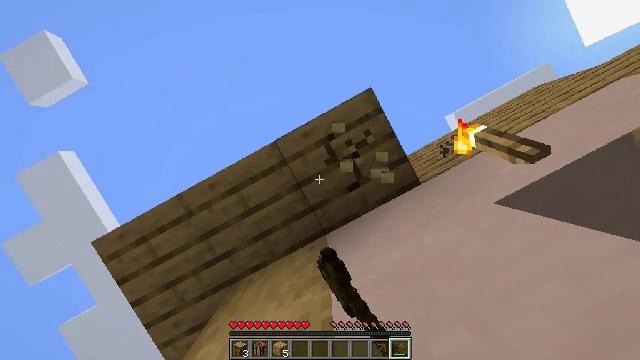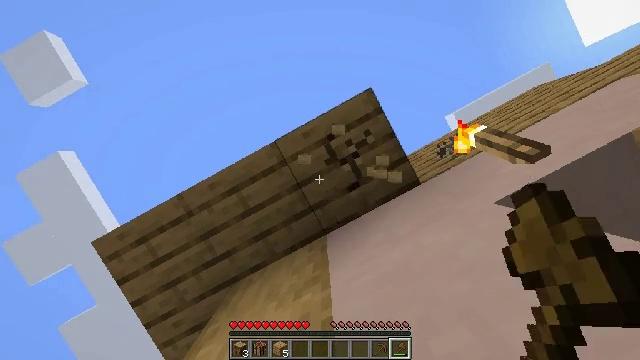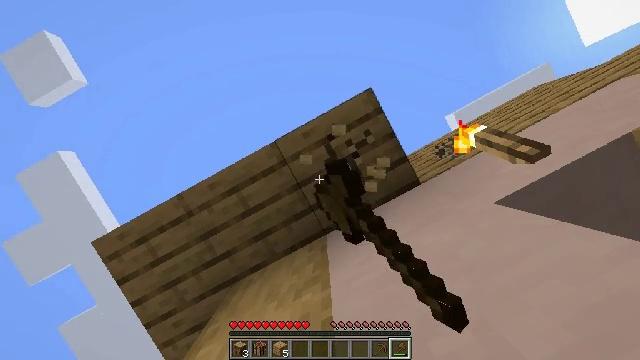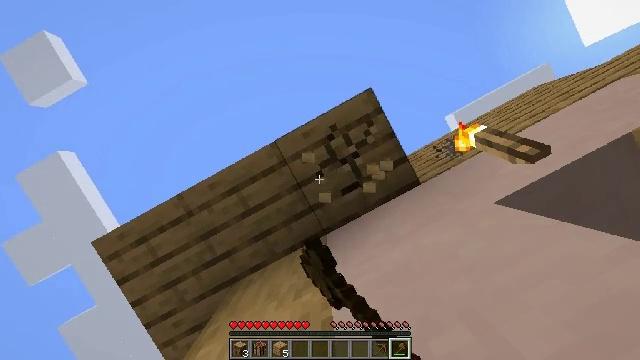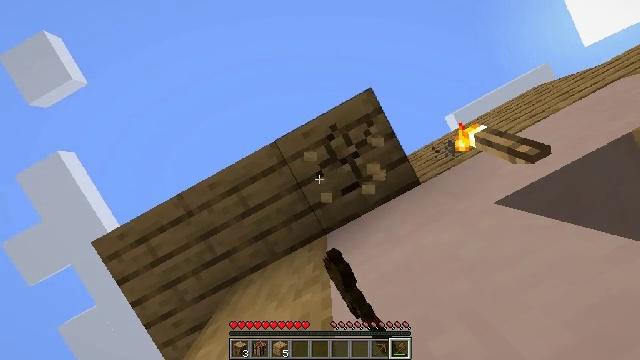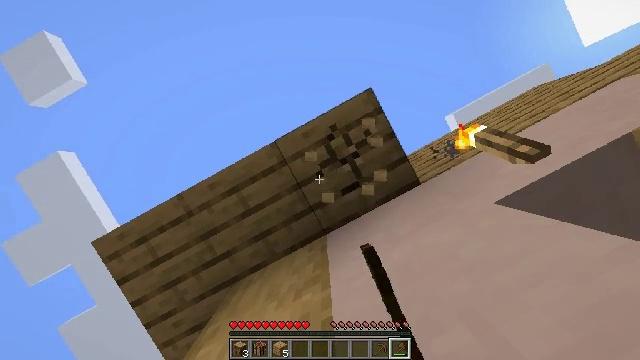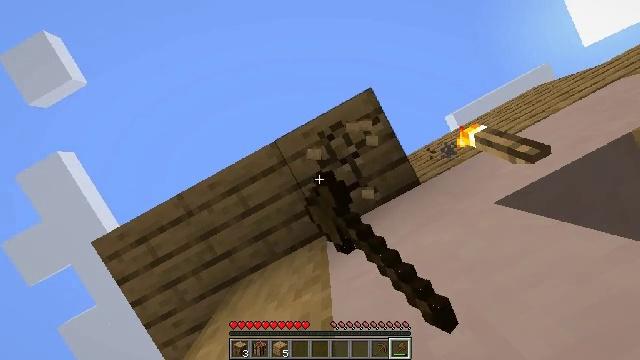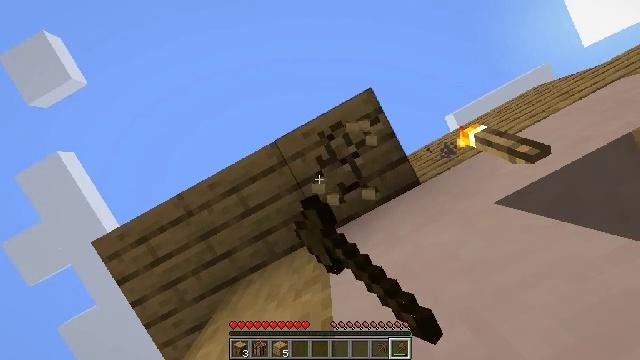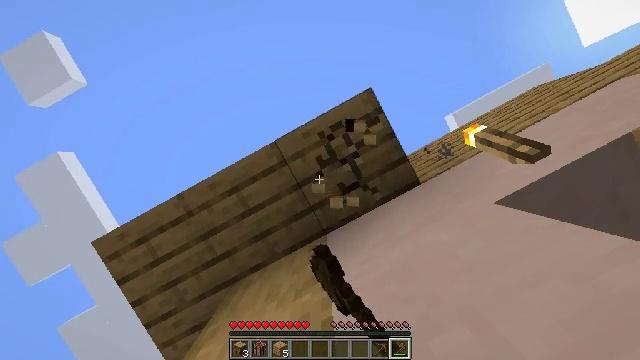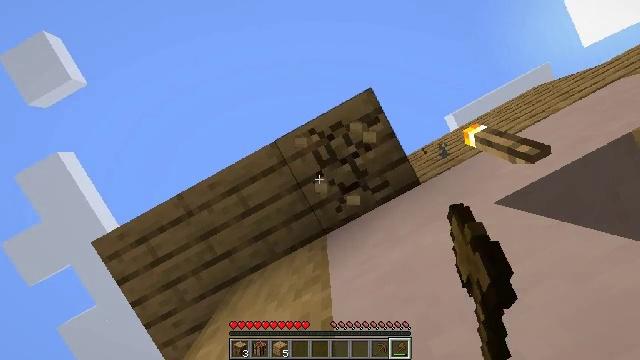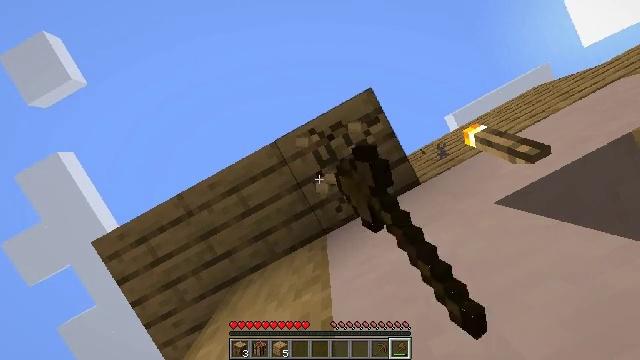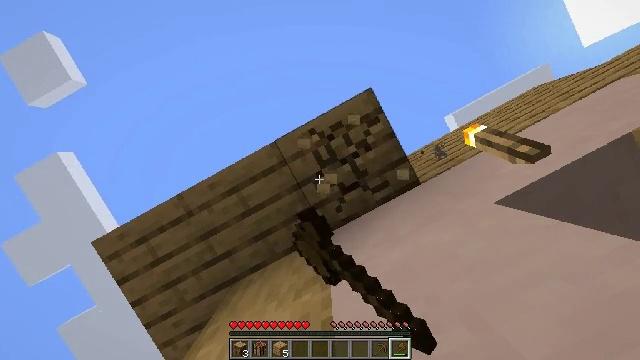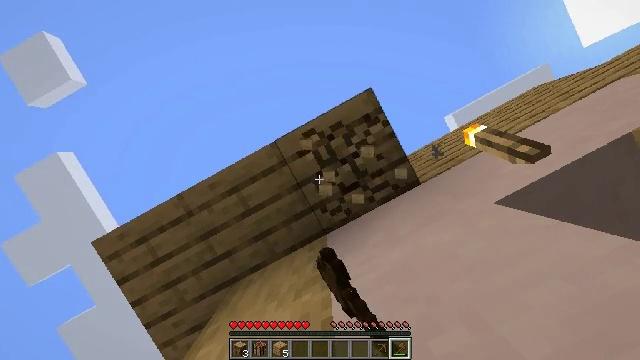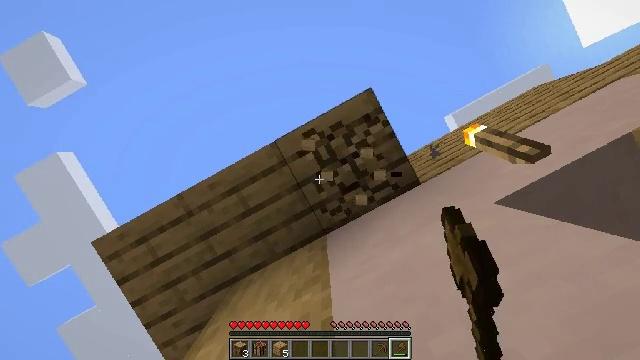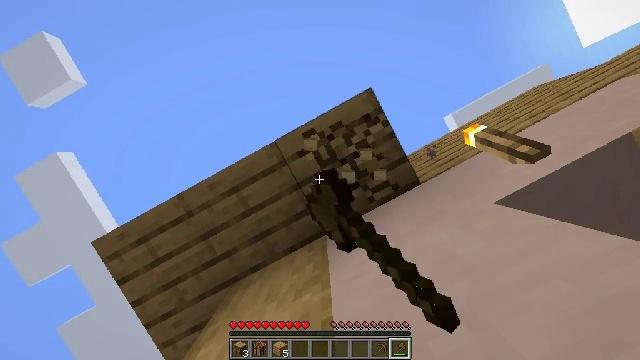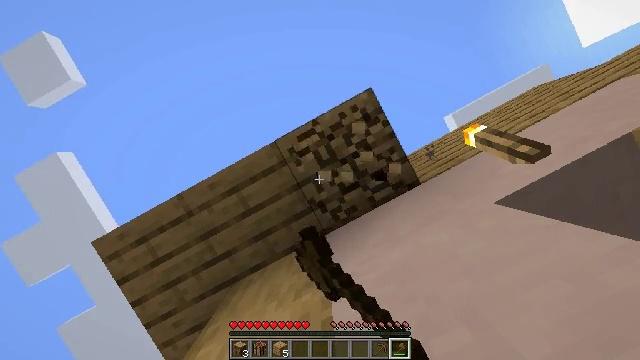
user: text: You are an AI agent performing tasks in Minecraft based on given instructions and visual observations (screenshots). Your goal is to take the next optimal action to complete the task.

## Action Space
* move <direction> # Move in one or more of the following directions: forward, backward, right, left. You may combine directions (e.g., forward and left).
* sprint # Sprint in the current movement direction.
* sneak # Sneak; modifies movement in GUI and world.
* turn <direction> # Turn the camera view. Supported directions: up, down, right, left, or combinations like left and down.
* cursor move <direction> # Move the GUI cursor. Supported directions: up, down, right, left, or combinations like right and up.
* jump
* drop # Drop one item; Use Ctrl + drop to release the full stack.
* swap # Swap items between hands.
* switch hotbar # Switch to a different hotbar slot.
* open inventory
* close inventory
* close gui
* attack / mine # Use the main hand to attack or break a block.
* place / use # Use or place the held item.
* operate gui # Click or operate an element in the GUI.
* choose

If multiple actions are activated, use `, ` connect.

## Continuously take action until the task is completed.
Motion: motion action
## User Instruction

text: Attack the oak planks to recycle it.
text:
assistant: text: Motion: attack / mine
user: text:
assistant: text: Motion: attack / mine
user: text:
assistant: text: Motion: attack / mine
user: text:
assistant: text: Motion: attack / mine
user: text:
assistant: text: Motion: attack / mine
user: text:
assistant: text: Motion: attack / mine
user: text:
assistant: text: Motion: attack / mine
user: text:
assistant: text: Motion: attack / mine
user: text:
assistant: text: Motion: attack / mine
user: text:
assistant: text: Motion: attack / mine
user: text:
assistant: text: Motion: attack / mine
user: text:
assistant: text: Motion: attack / mine
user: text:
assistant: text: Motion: attack / mine
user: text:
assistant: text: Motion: attack / mine
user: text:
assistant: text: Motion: attack / mine
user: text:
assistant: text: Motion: attack / mine
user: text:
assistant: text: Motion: attack / mine
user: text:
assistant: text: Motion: attack / mine
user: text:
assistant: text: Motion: attack / mine
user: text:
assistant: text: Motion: attack / mine
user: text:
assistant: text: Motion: attack / mine
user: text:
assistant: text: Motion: attack / mine
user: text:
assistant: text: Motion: attack / mine
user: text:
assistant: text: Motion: attack / mine
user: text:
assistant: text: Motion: turn left and down, attack / mine
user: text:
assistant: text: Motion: turn left and down, attack / mine
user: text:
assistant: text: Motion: turn left, attack / mine
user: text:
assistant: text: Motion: attack / mine
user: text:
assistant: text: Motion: attack / mine
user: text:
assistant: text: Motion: attack / mine